Interaction volume radius: 5 \u00c5
Interaction volume height: 15 \u00c5
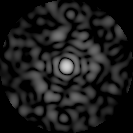
Disorder parameter: 0.84